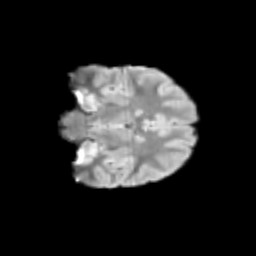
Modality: T2w
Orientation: coronal
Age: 9
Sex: female
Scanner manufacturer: siemens
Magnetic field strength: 3 T
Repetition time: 3.8 s
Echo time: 0.07 s